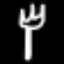
Label: fork